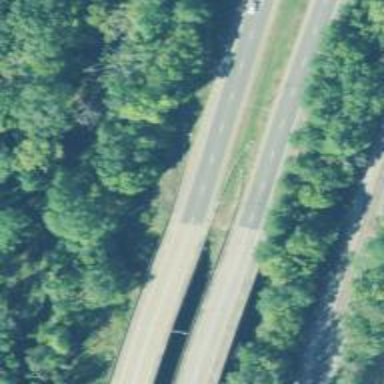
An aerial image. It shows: Bridge on trunk expressway.